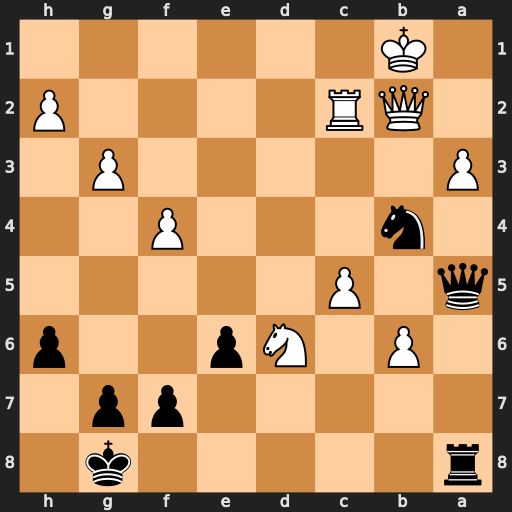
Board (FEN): r5k1/5pp1/1P1Np2p/q1P5/1n3P2/P5P1/1QR4P/1K6
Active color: b
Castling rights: -
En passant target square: -
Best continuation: Nxc2 Qxc2 Qxa3